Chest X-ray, PA view. Patient: 67 years old, sex M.
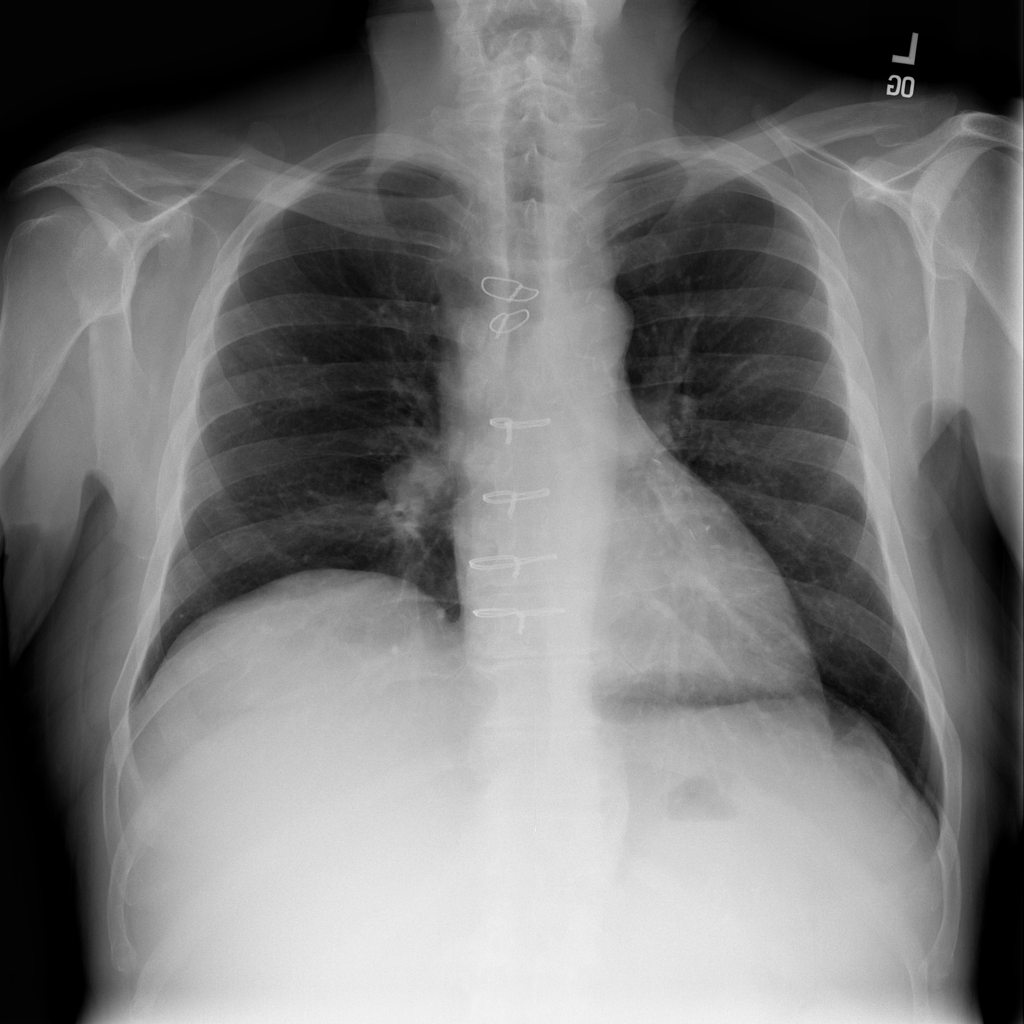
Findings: No Finding